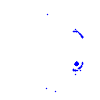
Particle: pion